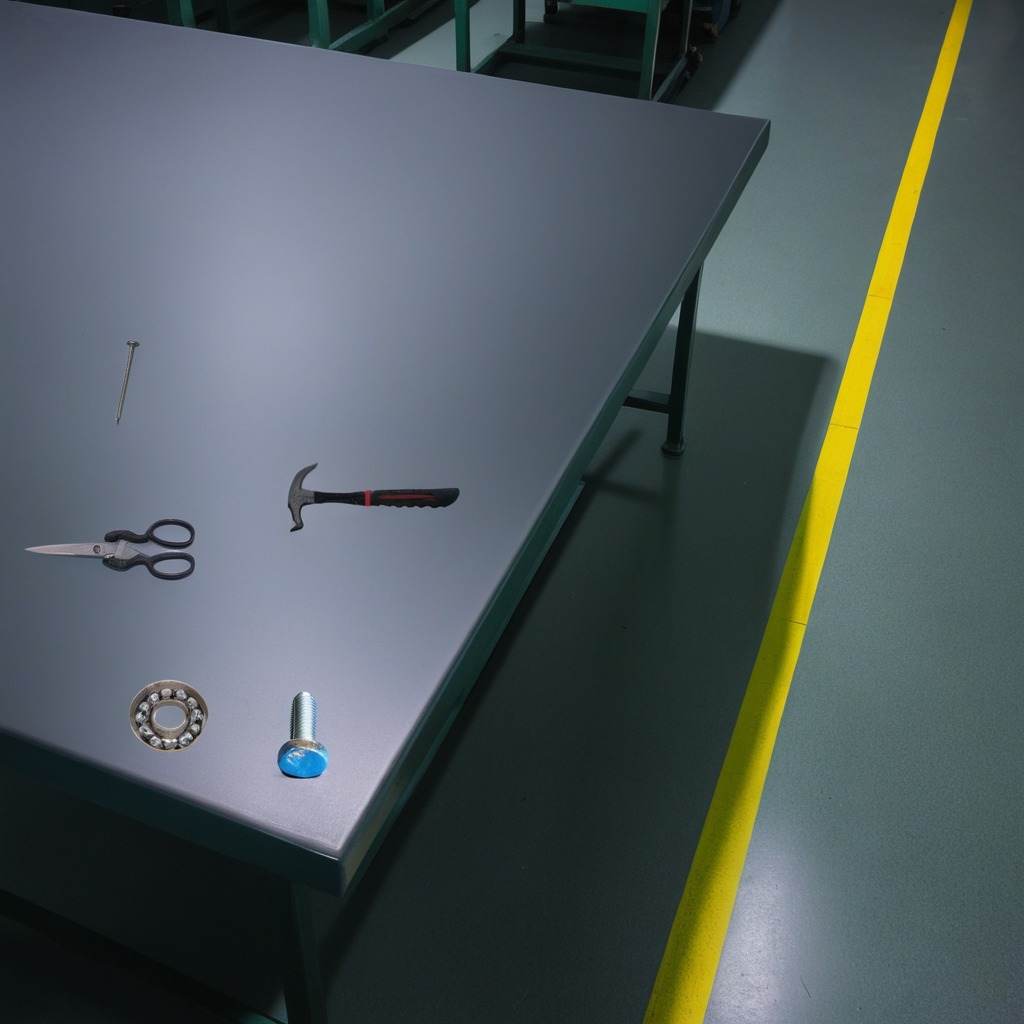
A ball bearing, a machine screw, a nail, a hammer, and a pair of scissors are lying on the table.